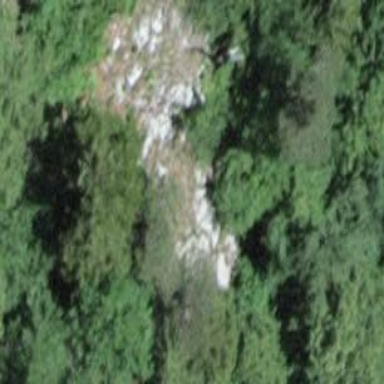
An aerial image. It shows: Landscape dominated by bare rock.